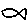
Label: fish